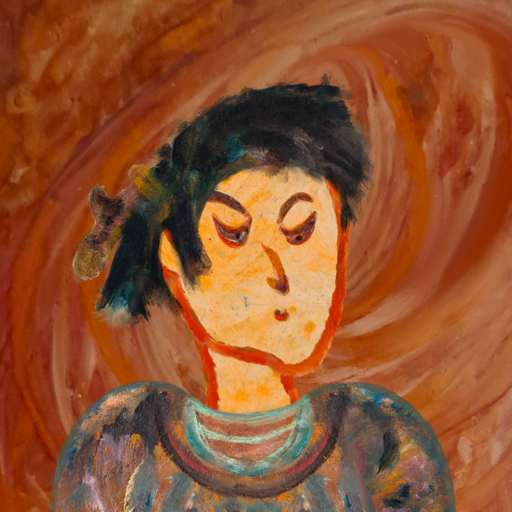
Background: Pious_Lady, Head And Neck Side: Experience, Face Side: Hypocrite, Bust: Boggyland, Hair Side: Pipe, Head Accessory: Blank, Second Necklace: Blank, Necklace: Blank, Baby: Blank